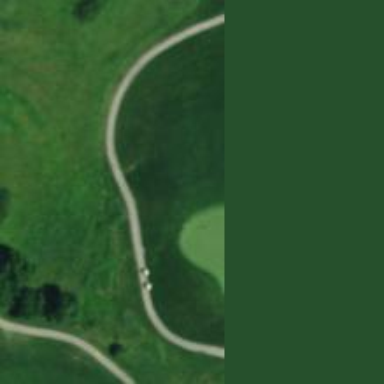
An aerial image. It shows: Golf hole.